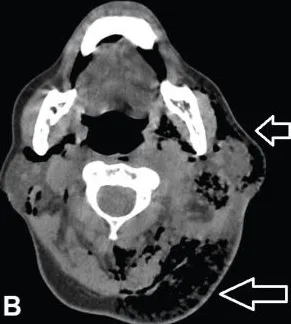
Neck computed tomography image at level of C2, both demonstrating left-sided neck mass with extensive subcutaneous emphysema (open arrows).
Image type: radiology (ct)